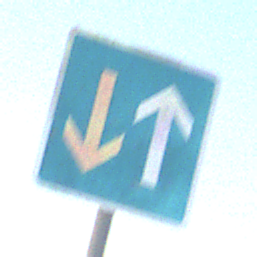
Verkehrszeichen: VorrangVorGegenverkehr
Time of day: SunriseSunset
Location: Outdoor (Nature)
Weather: PartlyCloudy
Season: NotSpecified
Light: Natural